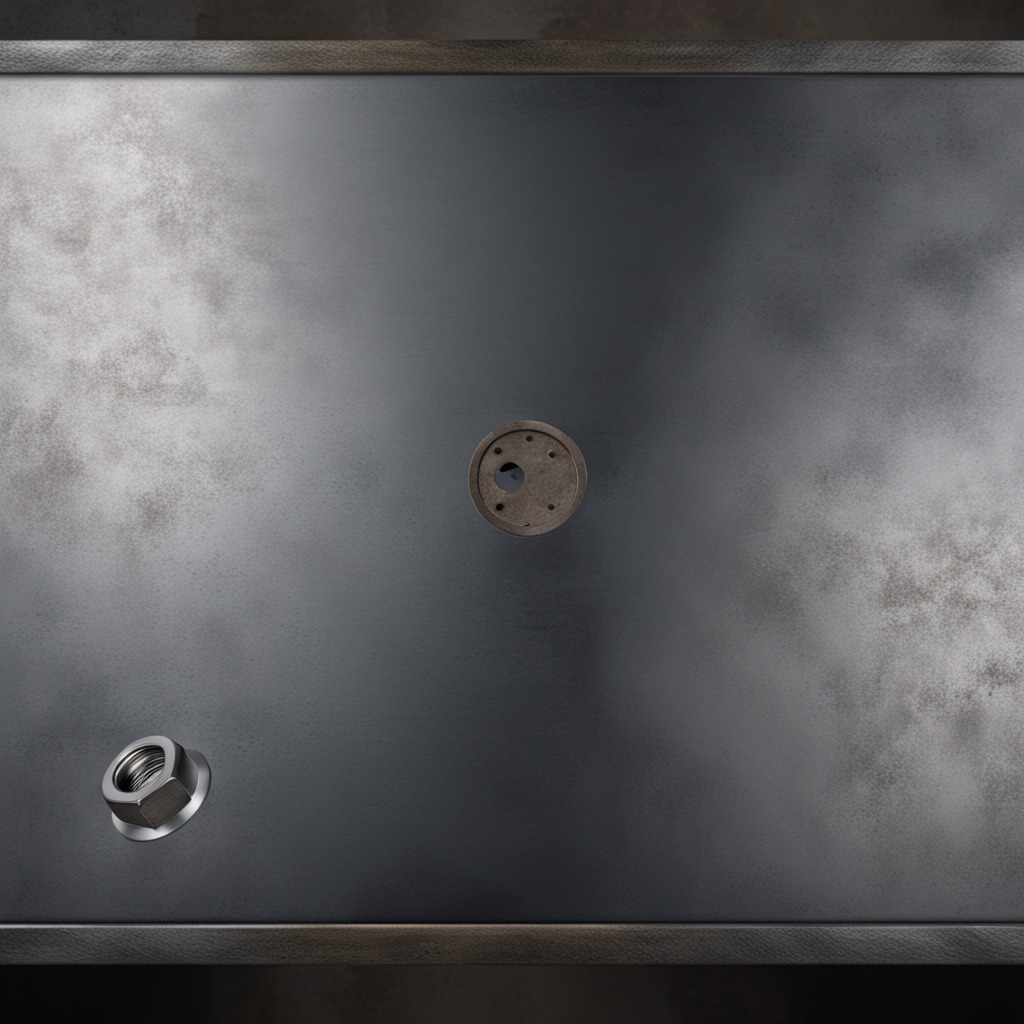
A metal nut is lying on a cold steel table in a mining workshop.